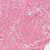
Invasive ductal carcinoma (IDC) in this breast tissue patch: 1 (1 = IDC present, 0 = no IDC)